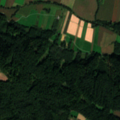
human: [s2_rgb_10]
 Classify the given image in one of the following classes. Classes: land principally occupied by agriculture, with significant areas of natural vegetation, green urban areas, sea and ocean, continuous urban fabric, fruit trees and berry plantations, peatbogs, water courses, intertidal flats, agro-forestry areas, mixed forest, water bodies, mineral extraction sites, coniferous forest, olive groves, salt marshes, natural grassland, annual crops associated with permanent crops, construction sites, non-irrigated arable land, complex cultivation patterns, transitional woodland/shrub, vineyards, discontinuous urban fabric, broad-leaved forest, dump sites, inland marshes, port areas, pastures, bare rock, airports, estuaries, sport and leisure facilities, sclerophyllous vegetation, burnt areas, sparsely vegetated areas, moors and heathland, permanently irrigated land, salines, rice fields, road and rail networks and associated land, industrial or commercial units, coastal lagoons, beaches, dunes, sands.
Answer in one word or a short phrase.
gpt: discontinuous urban fabric, non-irrigated arable land, complex cultivation patterns, broad-leaved forest